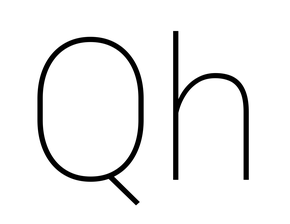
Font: Roboto_Thin